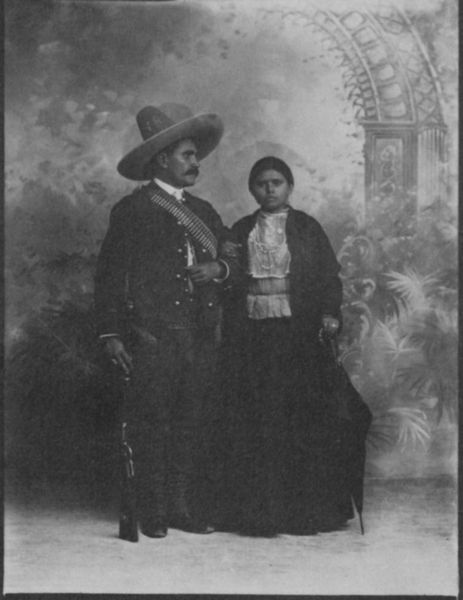
Titel: Porträt
Künstler: Romualdo García
Standort: Guanajuato
Institution: Museo Regional de Antropologia e Historia
Schlagwörter: mann, weiß, frau, grau, hintergrund, hut, kleid, schwarz, blick, gürtel, regenschirm, schirm, fest, rock, alt, anzug, bart, schnurrbart, bluse, bildnis, hände, portrait, porträt, paar, personen, schärpe, bogen, zwei, tapete, streng, atelier, palme, knöpfe, schnauzer, tor, foto, fotografie, photographie, regen, arkade, stolz, hauswand, schwarz weiss, uniform, waffe, schawrz, stiefel, photo, tracht, ehepaar, ganzfigurenporträt, gewehr, palmen, flinte, hochzeit, laube, munition, lateinamerika, mexiko, architekturkulisse, geradeaus, südamerika, indio, patronengürtel, mencshen, hochzeitsfoto, porträtfoto, fototapete, revolutionär, munitionsgürtel, patronen, patronengurt, indianerin, eifelturm, frau mann, sombrero, mexikaner, brasilien, frida kahlo, nach links, damenbart, eingehängt, scnurrbart, weiße bluse, argentinien, mexixo